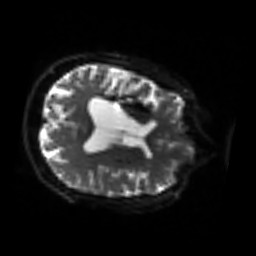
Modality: sbref
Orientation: axial
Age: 51
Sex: female
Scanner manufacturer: siemens
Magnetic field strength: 3 T
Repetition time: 3.2 s
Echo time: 0.081 s